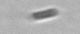
Label: Bacillariophyceae